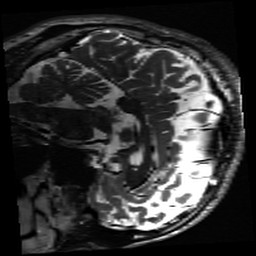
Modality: inplaneT2
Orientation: sagittal